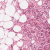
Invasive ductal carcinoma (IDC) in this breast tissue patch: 1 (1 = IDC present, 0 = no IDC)